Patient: sex F, age 57
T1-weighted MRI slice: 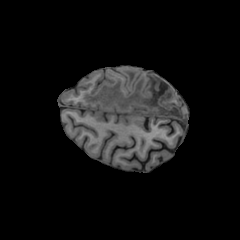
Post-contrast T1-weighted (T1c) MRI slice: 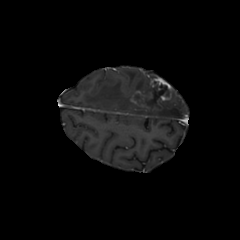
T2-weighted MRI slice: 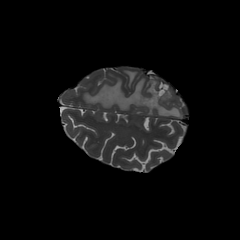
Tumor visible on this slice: yes
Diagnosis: Glioblastoma, IDH-wildtype
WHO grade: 4